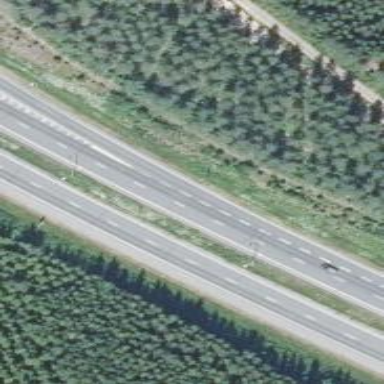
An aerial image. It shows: Motorway junction.